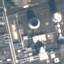
Land use / land cover: Industrial